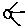
Label: sun